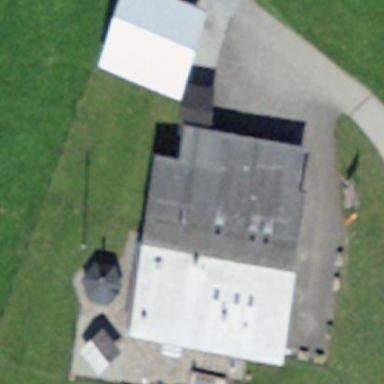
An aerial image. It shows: Farm building.